Question: When I solve some question in Interview Street, sometimes a message comes "CPU time limit exceeded (core dumped)" when we fail to pass a test case.
What is the actual meaning of this message?

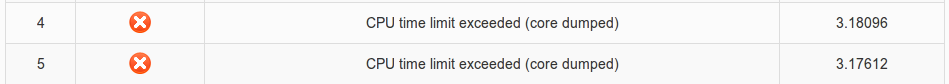
Answer: This means your code exceeded time limit for the contest.
Check the scoring rule on their website.